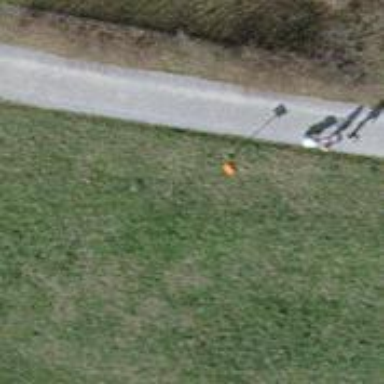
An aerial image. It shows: Pipeline marker.